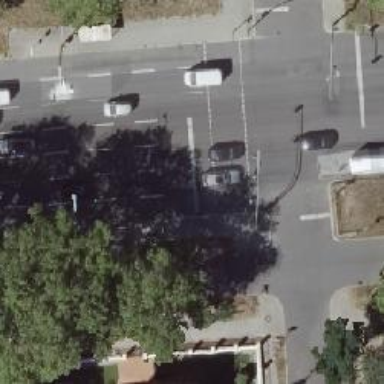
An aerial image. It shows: Road with traffic signals.